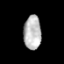
Tissue: prostate
Cell type: Fibroblasts
Senescence score: 0.7436
Nuclear area (px): 581
Mean DAPI intensity: 184.974